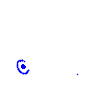
Particle: pion